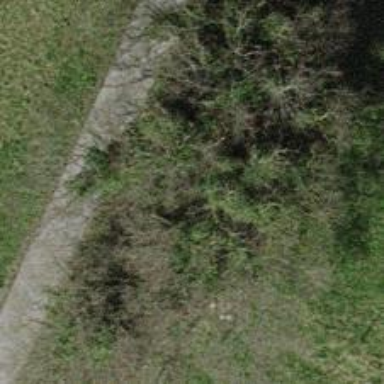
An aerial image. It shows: Brown bench in the vicinity.